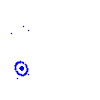
Particle: pion